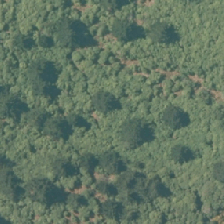
Land cover: broadleaved_indigenous_hardwood